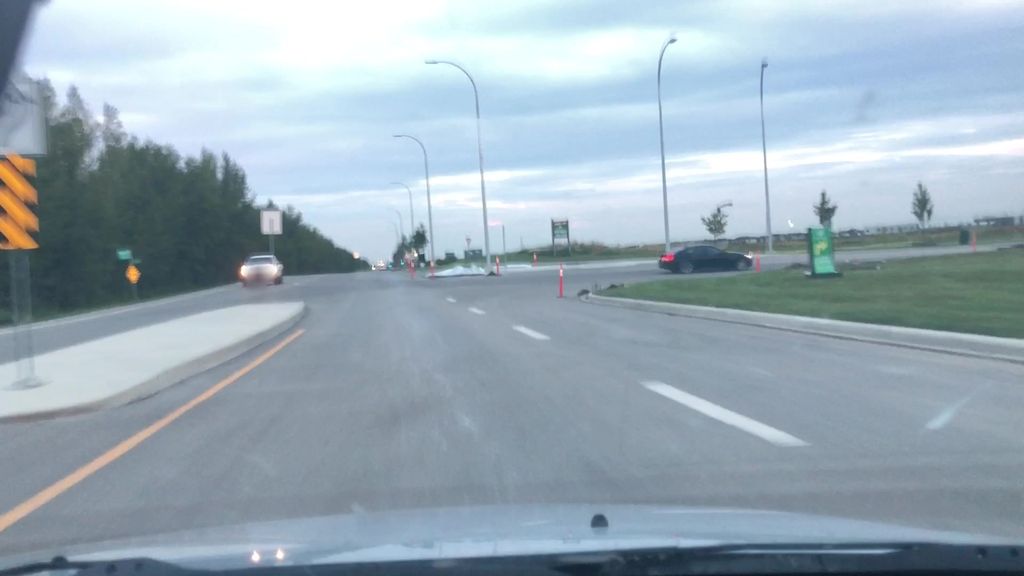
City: edmonton